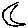
Label: moon